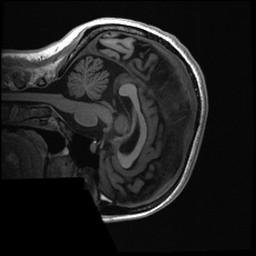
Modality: T1w
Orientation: sagittal
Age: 30
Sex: female